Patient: sex M, age 65
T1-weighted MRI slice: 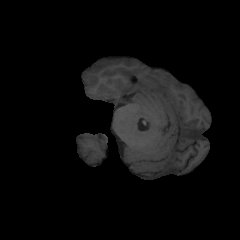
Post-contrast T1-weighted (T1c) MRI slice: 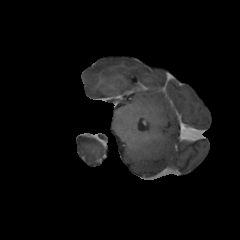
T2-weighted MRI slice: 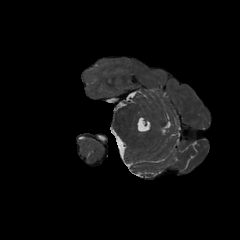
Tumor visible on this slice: no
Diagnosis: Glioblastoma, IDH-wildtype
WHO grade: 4